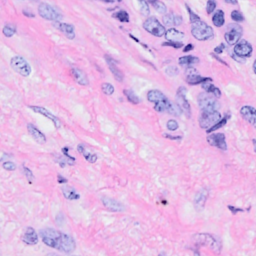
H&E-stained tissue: Breast